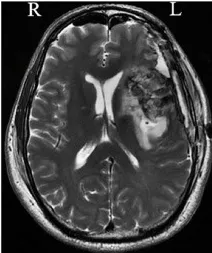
(C) Post-operative MRI scan shows a gross total resection including the expected anatomical region of Broca's Area.
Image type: radiology (mri)